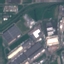
Label: Industrial